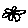
Label: flower